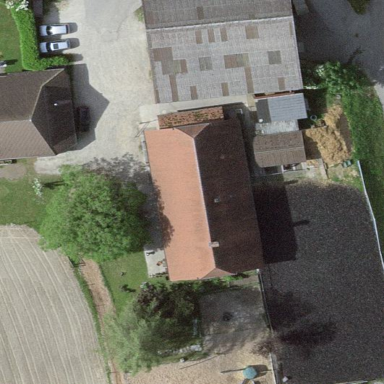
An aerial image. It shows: Farmyard area.